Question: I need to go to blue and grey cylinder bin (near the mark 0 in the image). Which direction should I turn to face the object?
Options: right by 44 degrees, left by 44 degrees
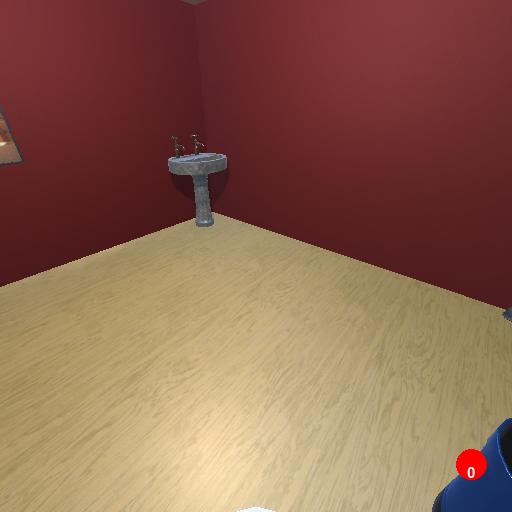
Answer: right by 44 degrees